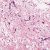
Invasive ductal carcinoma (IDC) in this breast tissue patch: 0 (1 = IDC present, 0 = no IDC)